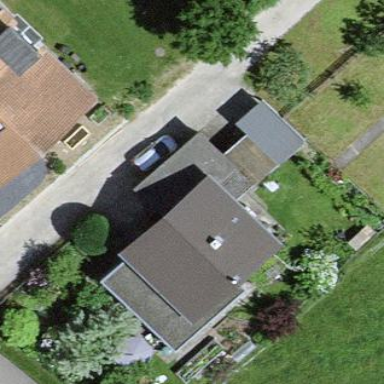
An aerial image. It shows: Residential building.